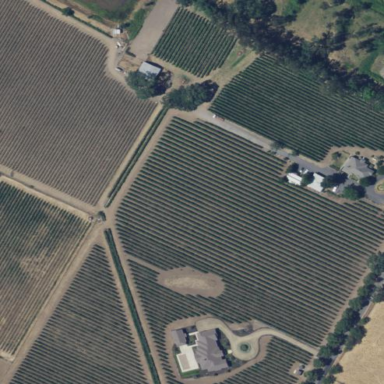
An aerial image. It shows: Vineyard with grape crops.